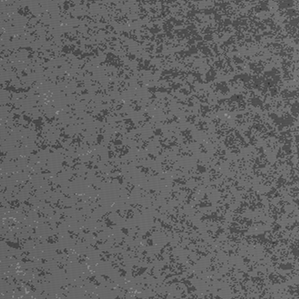
Label: frost